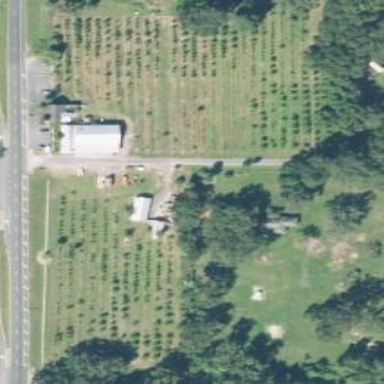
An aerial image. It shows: Orchard.